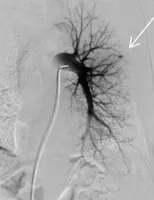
(c) The face of the mother at age 76, with few but typical telangiectatic lesions.
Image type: radiology (ct)